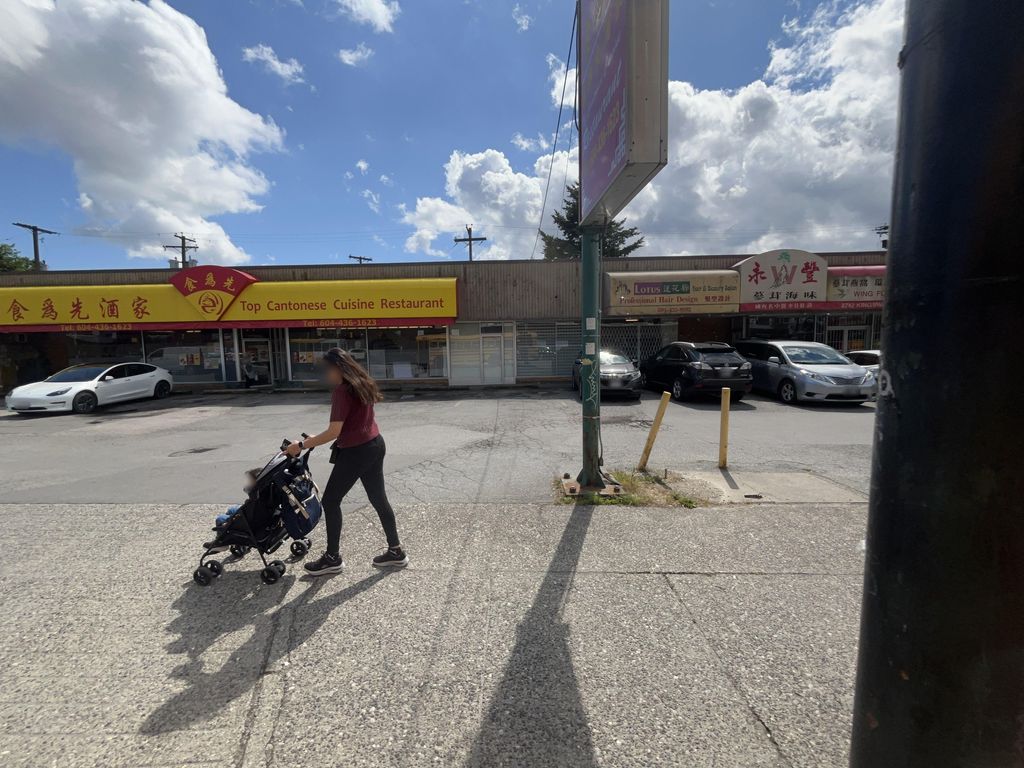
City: vancouver